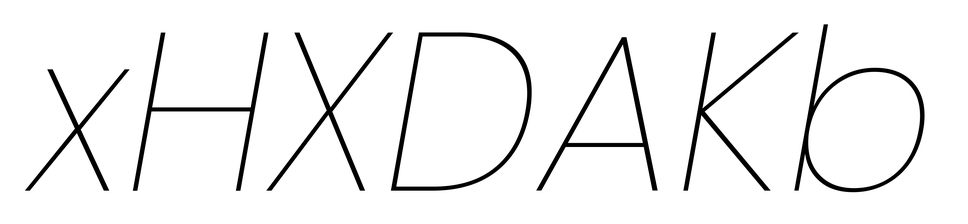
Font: Poppins-ThinItalic